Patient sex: M
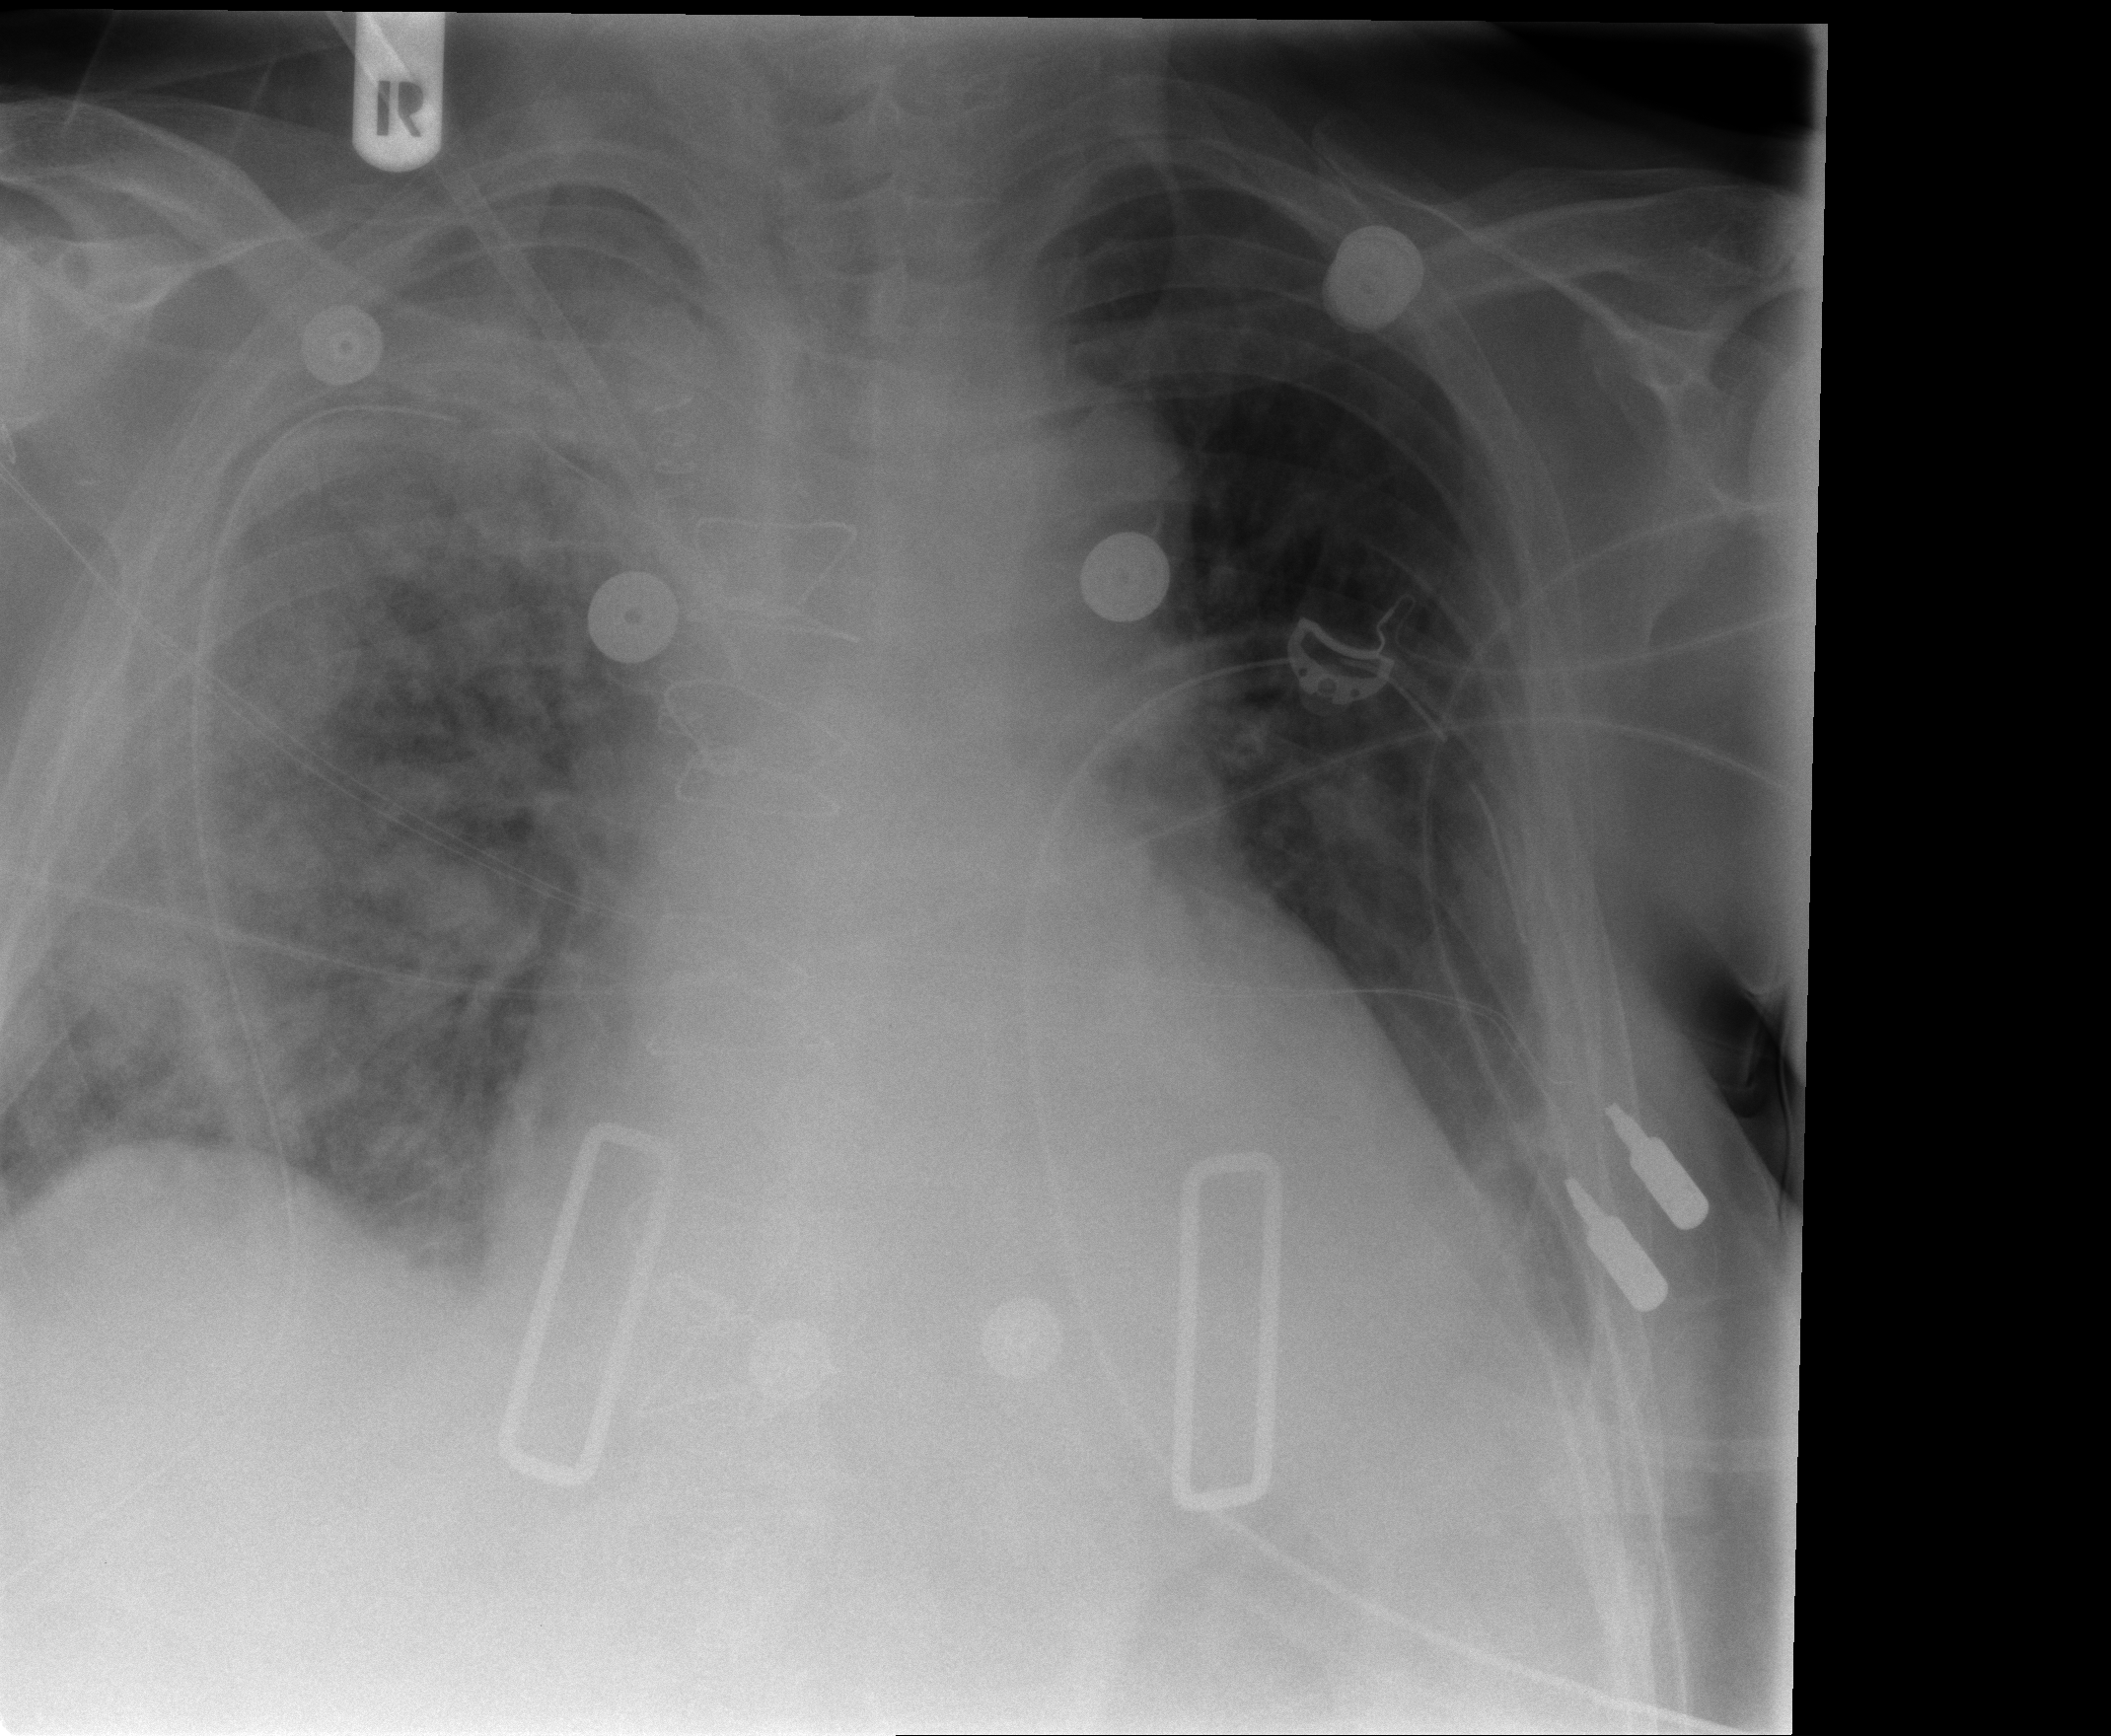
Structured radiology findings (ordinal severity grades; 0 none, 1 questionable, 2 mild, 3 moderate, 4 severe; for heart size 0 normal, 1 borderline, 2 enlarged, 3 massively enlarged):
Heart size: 2
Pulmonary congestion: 2
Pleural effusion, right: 2
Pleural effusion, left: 2
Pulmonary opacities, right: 3
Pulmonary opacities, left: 0
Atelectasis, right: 2
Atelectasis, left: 2